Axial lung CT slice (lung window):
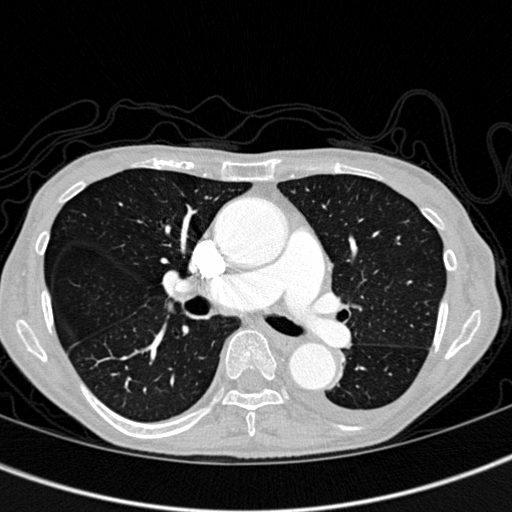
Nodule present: no